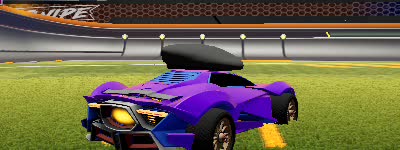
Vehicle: werewolf